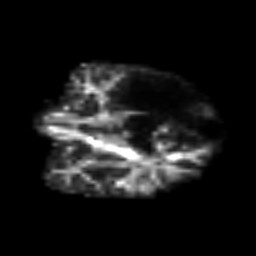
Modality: FA
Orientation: coronal
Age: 49
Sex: male
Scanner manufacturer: siemens
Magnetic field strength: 3 T
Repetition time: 3.2 s
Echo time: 0.081 s